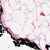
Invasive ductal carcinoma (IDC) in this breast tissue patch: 0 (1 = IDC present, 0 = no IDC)